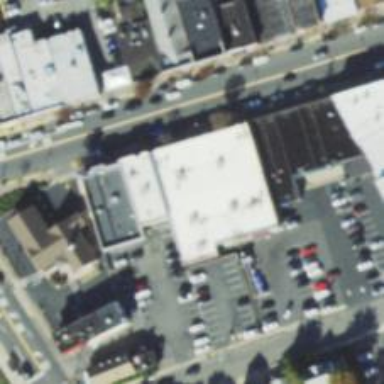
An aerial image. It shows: Pharmacy providing healthcare services.